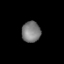
Tissue: prostate
Cell type: B cells
Senescence score: 0.8567
Nuclear area (px): 385
Mean DAPI intensity: 123.826